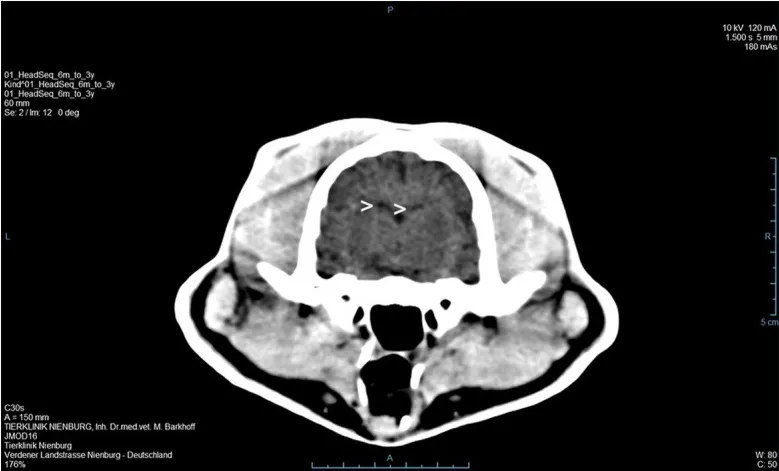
A computer tomographic (CT) scan of the brain revealed a dorsally broadened liquid-filled subarachnoid space as well as multifocal hypodense areas within the parenchyma. Additionally, a decreased ventricular diameter was suspected (>).
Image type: radiology (ct)